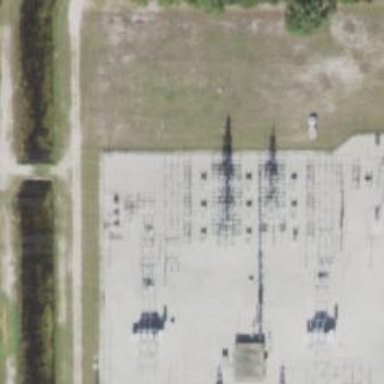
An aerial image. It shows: Switch used for power control.